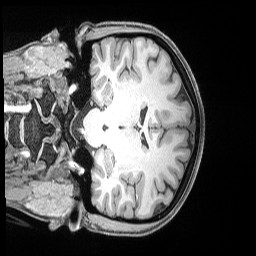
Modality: T1w
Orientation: coronal
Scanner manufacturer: siemens
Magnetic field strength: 3 T
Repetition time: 2.53 s
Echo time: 0.00169 s